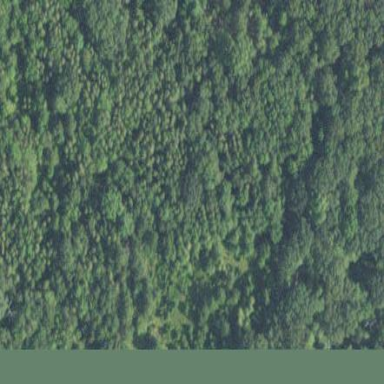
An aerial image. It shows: Patch of scrub vegetation.